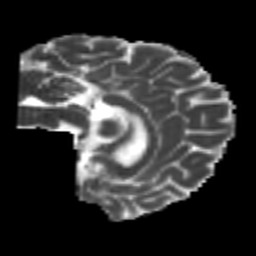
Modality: MD
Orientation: sagittal
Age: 23
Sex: male
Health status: healthy
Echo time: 0.074 s